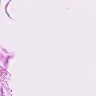
Metastatic tissue present: no